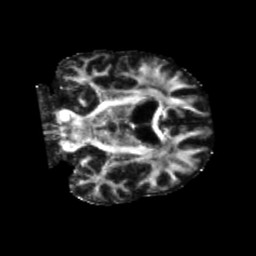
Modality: FA
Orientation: coronal
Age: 68
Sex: male
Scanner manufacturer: siemens
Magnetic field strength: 3 T
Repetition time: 5.25 s
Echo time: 0.08 s